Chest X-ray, PA view. Patient: 66 years old, sex M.
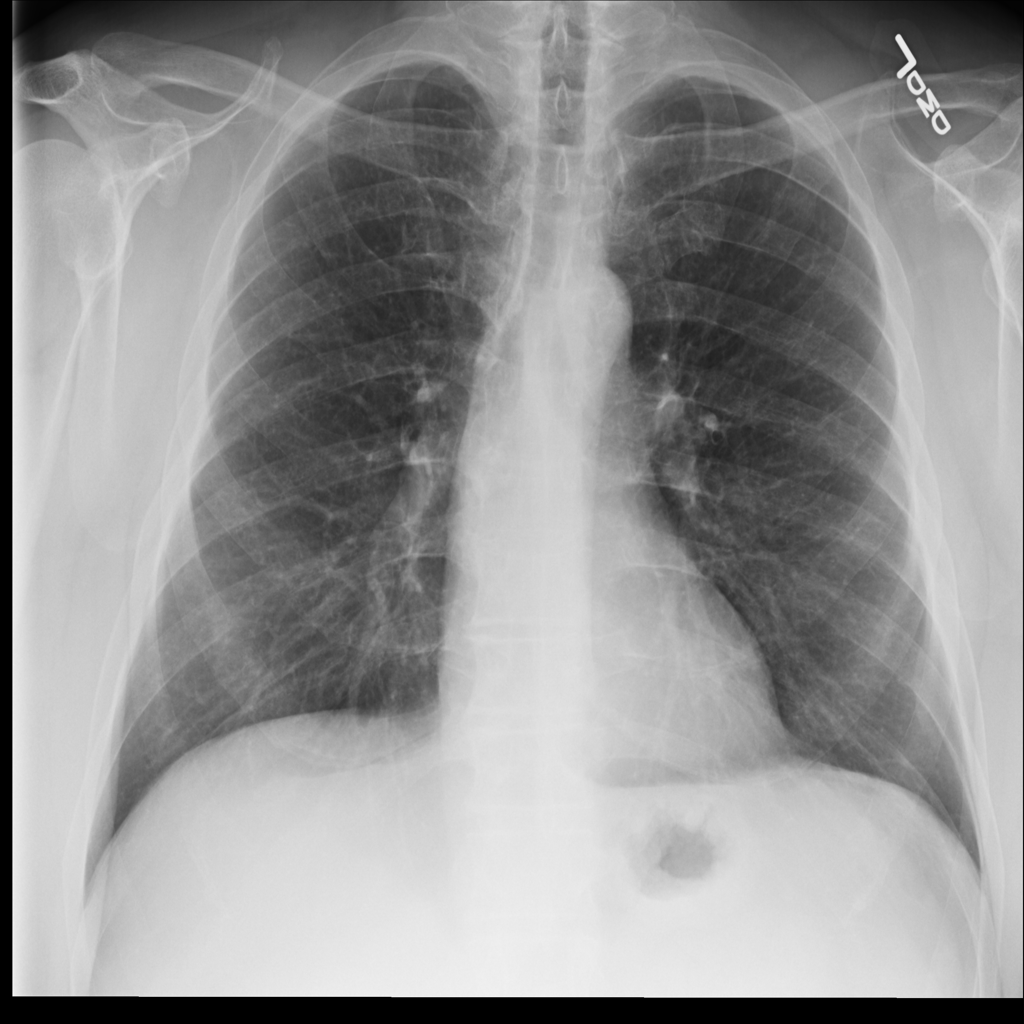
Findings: No Finding